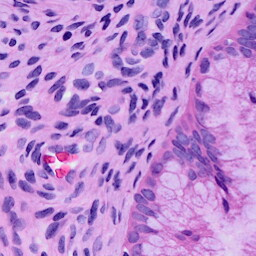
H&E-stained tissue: Cervix